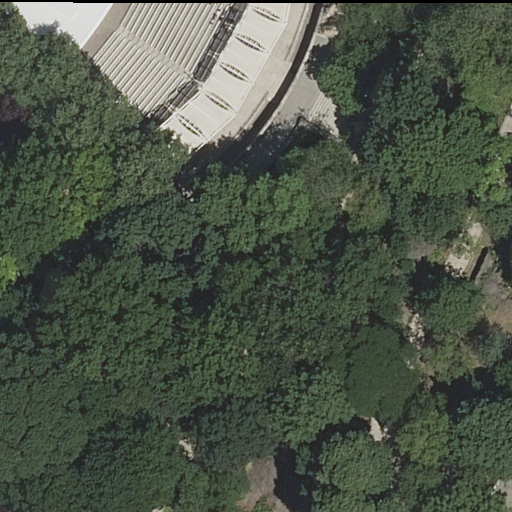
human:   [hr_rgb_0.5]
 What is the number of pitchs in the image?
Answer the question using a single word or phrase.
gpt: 1

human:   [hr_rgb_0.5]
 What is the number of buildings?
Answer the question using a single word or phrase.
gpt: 2

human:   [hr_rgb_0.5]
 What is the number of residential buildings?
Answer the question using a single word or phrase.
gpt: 2

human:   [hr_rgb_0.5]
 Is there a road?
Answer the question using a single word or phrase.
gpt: yes

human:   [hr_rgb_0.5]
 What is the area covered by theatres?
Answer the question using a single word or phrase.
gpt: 3m2

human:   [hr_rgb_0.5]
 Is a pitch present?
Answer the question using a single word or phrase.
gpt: yes

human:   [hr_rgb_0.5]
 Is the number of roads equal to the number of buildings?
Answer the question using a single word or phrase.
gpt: no

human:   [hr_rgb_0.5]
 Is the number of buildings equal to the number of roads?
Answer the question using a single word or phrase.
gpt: no

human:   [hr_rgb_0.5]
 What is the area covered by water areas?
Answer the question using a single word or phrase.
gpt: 0m2

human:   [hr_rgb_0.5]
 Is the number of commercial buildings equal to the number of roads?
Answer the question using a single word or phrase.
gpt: no

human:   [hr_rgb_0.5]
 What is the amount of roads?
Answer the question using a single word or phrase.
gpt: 6

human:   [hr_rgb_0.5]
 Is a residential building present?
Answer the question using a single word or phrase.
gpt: yes

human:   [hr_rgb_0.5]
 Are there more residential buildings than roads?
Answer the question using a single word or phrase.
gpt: no

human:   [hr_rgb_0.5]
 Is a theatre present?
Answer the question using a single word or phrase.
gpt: yes

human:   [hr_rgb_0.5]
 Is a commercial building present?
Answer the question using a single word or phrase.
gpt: no

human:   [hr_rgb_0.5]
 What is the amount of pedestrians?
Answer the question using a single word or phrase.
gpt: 1

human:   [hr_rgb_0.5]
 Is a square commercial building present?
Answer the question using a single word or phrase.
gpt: no

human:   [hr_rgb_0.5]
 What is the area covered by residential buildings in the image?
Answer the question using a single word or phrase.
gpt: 246m2

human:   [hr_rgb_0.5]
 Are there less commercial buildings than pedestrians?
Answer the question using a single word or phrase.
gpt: yes

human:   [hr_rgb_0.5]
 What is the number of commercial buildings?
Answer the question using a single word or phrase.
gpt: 0

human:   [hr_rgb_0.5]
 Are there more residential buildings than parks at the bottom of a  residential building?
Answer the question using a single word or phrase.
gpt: yes

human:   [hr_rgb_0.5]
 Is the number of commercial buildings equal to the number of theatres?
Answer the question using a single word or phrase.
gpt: no

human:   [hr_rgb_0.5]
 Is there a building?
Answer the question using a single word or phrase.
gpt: yes

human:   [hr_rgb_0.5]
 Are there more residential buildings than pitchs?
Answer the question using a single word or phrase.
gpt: yes

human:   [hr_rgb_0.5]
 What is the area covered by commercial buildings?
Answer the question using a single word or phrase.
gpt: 0m2

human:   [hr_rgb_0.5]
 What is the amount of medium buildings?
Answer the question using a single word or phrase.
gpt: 1

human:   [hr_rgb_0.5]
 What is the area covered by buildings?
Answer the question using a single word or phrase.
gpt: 246m2

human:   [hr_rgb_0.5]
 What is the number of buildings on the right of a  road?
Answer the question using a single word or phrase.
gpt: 0

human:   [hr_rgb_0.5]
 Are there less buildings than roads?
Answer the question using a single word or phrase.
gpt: yes

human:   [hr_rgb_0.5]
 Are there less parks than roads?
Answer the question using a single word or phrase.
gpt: yes

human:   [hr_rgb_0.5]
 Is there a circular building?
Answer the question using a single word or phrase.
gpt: no

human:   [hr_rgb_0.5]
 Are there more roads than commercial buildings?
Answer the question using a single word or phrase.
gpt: yes

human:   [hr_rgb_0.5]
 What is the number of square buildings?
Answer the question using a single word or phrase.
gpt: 0

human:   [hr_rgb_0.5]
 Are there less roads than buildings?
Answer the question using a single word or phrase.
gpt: no

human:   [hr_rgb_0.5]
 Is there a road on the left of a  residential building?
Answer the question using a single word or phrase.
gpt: no

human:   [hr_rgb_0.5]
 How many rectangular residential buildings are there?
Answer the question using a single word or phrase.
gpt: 2

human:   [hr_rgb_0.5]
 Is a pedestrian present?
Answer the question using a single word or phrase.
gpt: yes

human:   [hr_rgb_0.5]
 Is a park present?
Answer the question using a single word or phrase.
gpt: yes

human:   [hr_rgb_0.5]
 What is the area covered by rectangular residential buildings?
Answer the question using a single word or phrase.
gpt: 246m2

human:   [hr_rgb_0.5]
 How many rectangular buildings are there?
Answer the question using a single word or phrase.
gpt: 2

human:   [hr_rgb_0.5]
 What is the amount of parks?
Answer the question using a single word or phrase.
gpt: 1

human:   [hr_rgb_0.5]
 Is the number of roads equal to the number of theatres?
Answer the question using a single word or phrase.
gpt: no

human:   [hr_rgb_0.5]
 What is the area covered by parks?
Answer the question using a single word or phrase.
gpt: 10636m2

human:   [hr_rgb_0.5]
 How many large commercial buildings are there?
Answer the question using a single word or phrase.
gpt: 0

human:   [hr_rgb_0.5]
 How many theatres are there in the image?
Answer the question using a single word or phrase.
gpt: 1

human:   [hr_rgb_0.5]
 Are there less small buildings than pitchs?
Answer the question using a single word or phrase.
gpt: no

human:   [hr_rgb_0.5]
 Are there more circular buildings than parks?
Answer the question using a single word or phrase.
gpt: no

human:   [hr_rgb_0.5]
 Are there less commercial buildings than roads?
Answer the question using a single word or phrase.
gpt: yes

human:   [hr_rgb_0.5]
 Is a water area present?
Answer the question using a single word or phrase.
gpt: no

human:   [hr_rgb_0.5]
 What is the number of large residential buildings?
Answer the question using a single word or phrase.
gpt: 0

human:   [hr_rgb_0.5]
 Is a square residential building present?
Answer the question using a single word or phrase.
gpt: no

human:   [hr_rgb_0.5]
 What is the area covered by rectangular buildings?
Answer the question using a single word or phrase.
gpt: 246m2

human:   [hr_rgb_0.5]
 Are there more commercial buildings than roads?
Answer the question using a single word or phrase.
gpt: no

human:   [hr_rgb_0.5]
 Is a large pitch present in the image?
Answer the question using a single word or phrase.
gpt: yes

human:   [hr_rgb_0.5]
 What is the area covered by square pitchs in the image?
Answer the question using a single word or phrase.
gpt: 0m2

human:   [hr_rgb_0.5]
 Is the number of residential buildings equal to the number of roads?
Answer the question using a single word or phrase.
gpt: no

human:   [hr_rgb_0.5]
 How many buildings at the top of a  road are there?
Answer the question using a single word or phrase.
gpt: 2

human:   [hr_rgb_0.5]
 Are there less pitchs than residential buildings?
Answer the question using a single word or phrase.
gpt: yes

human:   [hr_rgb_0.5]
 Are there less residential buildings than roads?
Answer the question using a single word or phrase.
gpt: yes

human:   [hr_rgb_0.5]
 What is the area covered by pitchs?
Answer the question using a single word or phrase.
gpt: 4374m2

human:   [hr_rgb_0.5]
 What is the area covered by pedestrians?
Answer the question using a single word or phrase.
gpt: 495m2

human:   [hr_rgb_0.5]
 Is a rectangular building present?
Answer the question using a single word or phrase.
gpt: yes

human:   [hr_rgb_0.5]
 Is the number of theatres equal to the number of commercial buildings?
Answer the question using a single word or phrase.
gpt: no

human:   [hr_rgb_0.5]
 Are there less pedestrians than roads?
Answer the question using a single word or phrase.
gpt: yes